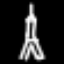
Label: The Eiffel Tower